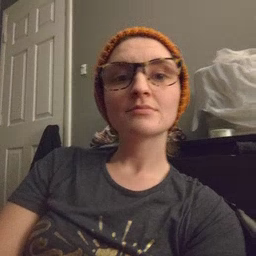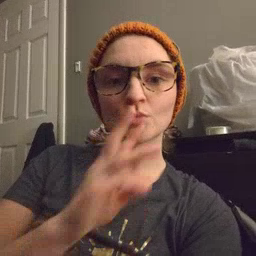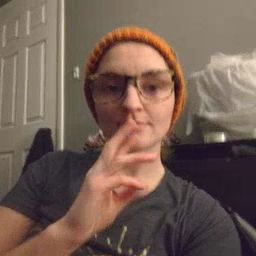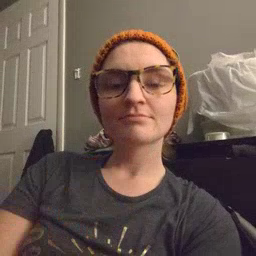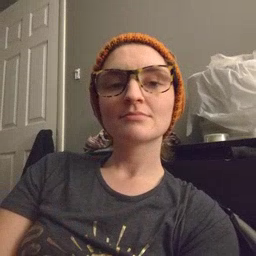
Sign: water